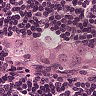
Metastatic tissue present: yes